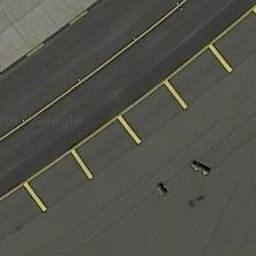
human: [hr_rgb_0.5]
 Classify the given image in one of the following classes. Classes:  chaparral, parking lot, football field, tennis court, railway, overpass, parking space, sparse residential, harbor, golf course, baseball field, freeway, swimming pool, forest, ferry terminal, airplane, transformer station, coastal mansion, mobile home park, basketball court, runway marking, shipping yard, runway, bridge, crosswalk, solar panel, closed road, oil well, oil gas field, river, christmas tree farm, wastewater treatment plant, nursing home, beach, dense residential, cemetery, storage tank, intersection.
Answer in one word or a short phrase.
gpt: runway marking